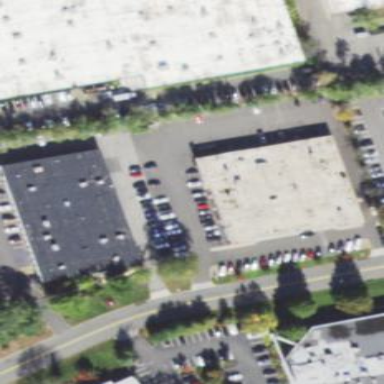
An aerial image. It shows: Commercial building.